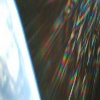
Label: sunburn